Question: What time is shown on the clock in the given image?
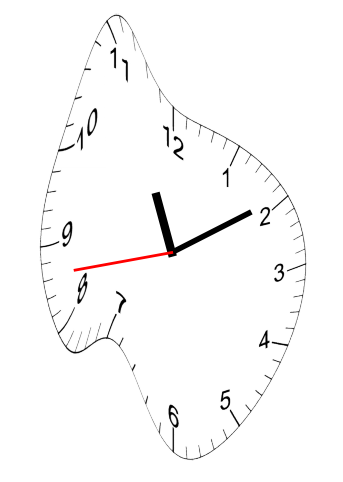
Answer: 11:09:43